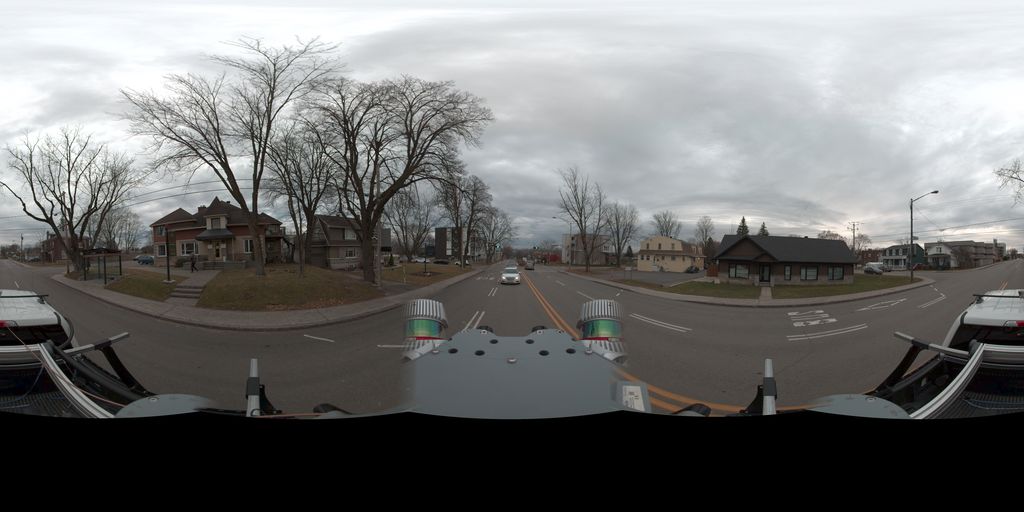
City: quebec_city